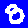
Digit: 8